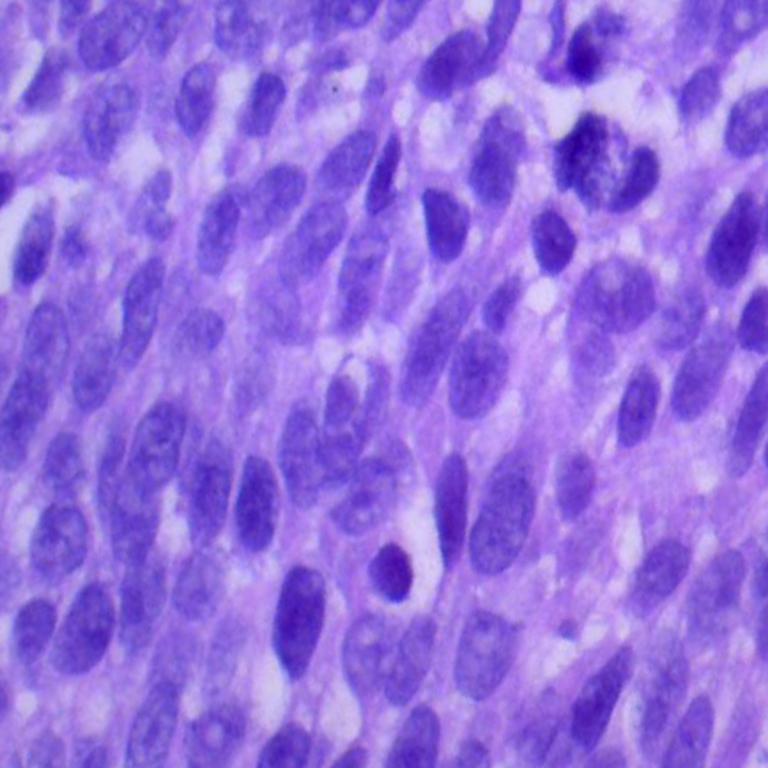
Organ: lung
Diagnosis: squamous carcinomas